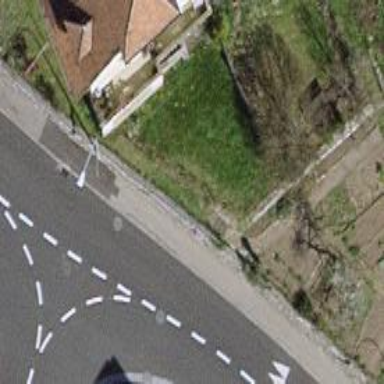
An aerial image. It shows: Road with steps.